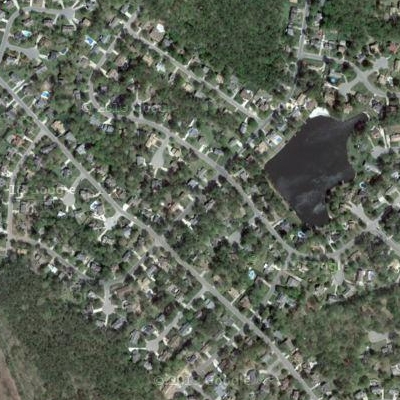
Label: Resident